Field crop: tomato
Growth stage: 1
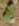
Species: solanum